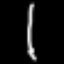
Label: pencil